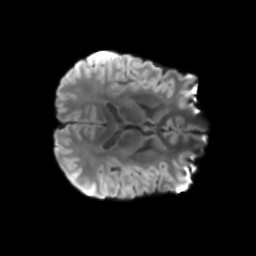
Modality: T2w
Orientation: axial
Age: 20
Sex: male
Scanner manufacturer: siemens
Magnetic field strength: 3 T
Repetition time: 3.23 s
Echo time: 0.0892 s